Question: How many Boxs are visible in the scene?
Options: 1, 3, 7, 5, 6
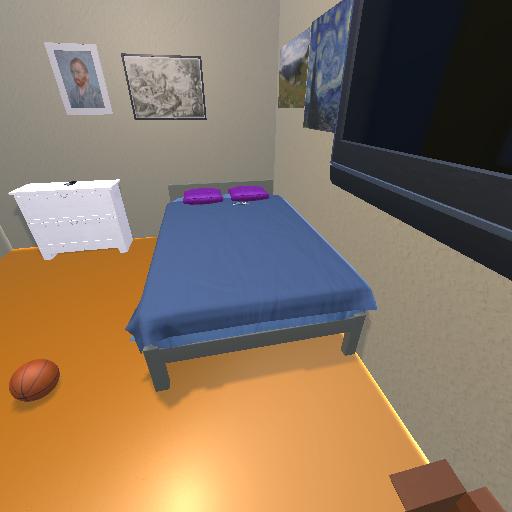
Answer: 1